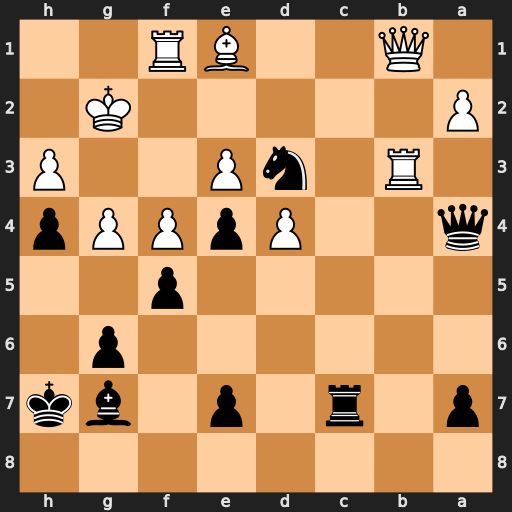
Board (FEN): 8/p1r1p1bk/6p1/5p2/q2PpPPp/1R1nP2P/P5K1/1Q2BR2
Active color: b
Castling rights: -
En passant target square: -
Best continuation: Rc1 Qxc1 Nxc1